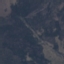
Label: HerbaceousVegetation